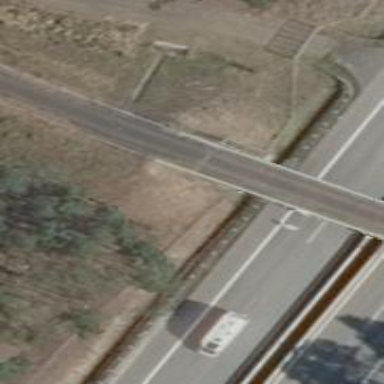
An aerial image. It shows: Track road on bridge designed as wildlife crossing with top-grade track surface.